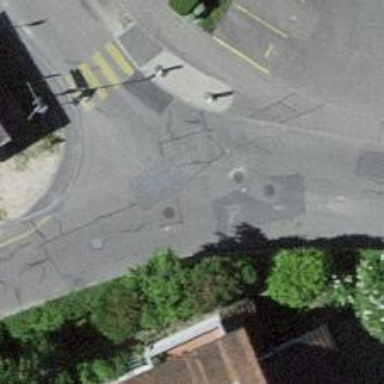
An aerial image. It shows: Uncontrolled crossing on the road.